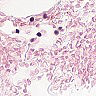
Metastatic tissue present: no